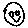
Label: smiley face